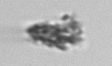
Label: detritus